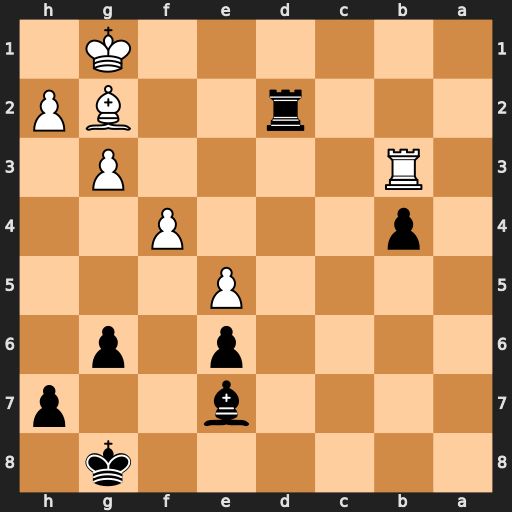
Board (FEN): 6k1/4b2p/4p1p1/4P3/1p3P2/1R4P1/3r2BP/6K1
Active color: b
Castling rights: -
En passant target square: -
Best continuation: Bc5+ Kf1 Rf2+ Ke1 Rxg2